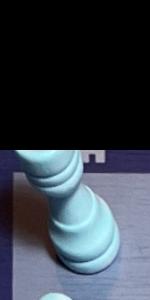
Label: Rook_White